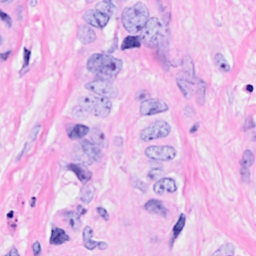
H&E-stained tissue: Breast